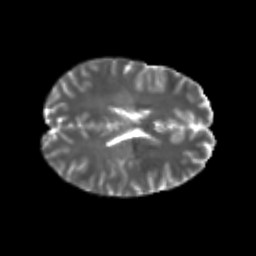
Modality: T2w
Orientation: axial
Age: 22
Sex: female
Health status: healthy
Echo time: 0.074 s